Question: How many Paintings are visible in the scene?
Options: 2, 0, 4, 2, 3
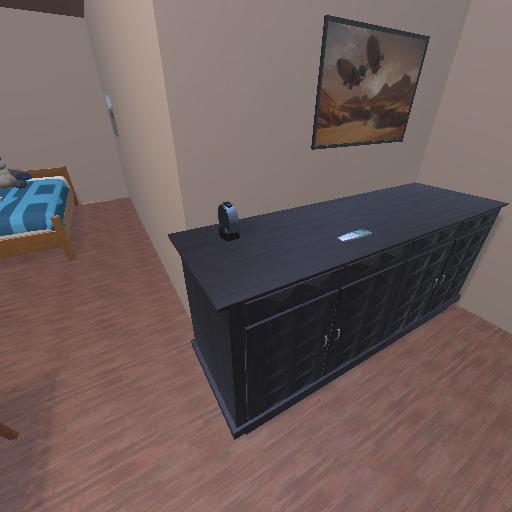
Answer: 2